Interaction volume radius: 5 \u00c5
Interaction volume height: 25 \u00c5
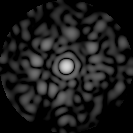
Disorder parameter: 0.8444